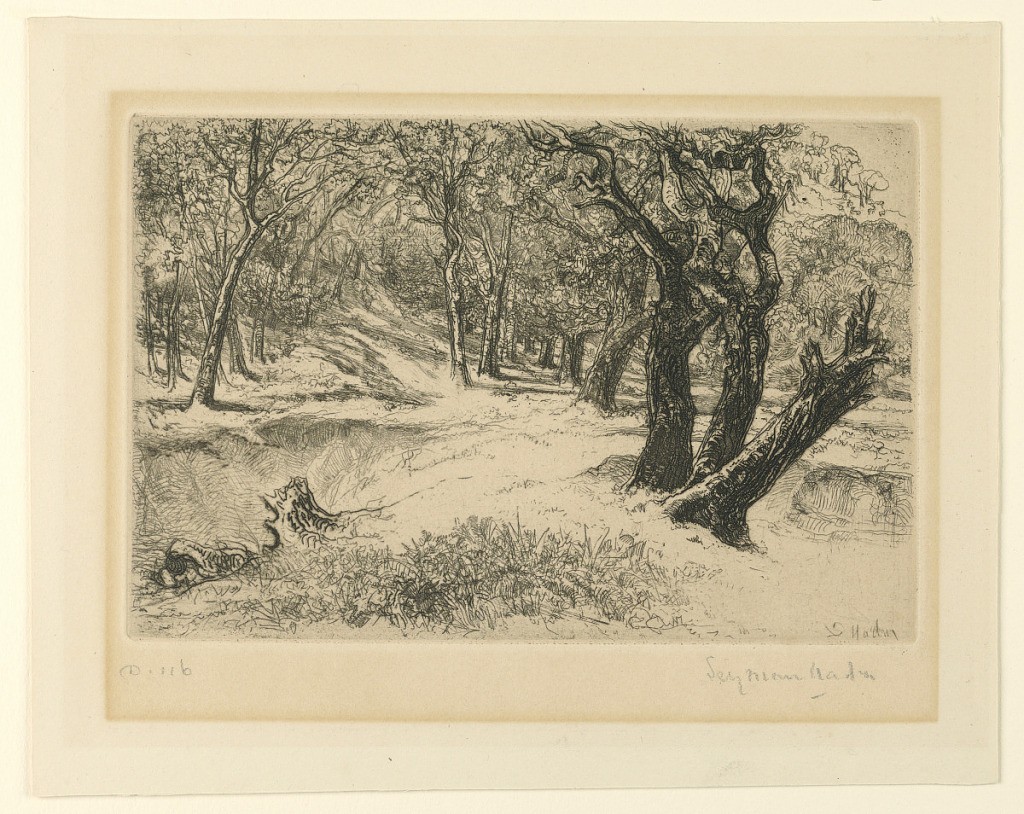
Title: The Three Sisters
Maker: Francis Seymour Haden, English, 1818–1910
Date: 1868
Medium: Drypoint on paper
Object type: Print
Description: Horizontal rectangle. On a sandy knoll, on which is scanty growth of ferns, are three old and leafless trees, the foremost one broken and inclined toward the right; beyond is a kind of natural avenue formed by trees. In left foreground, the stump of a tree.